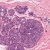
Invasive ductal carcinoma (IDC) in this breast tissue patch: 0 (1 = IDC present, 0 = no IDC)